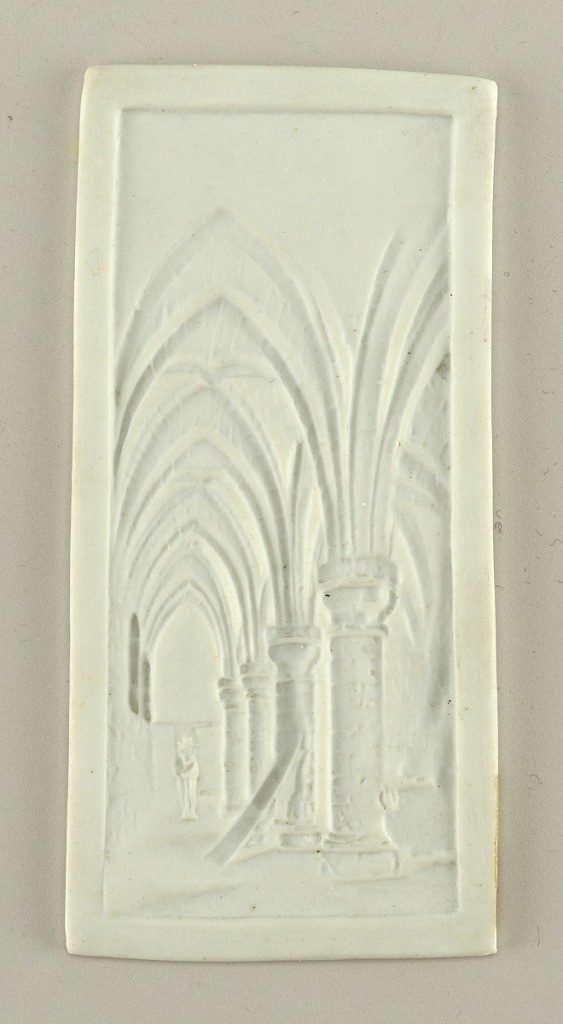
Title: Ten Lithophanes
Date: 1825–1900
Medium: biscuit
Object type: lithophanes
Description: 1936-58-1: Vertical rectangle with impressed view of an aisle...